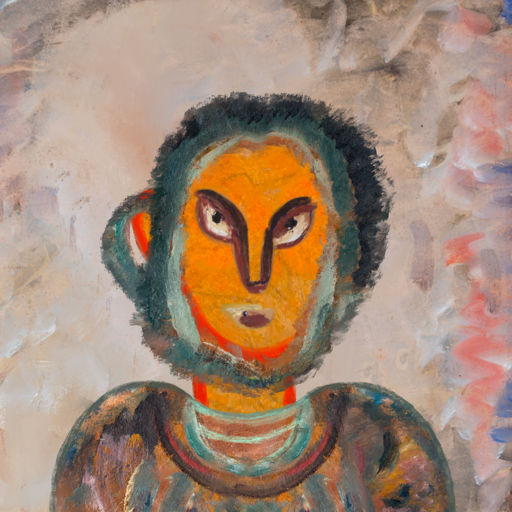
Background: Roy_Bahadur, Head And Neck Front: Sisters, Face Front: After_Raid, Bust: Boggyland, Hair Front: Boggyland, Head Accessory: Blank, Second Necklace: Blank, Necklace: Blank, Baby: Blank